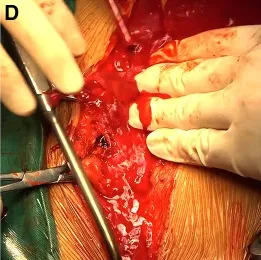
The aortic aneurysm ruptured suddenly during re-sternotomy.
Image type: medical_photograph (other_medical_photograph)